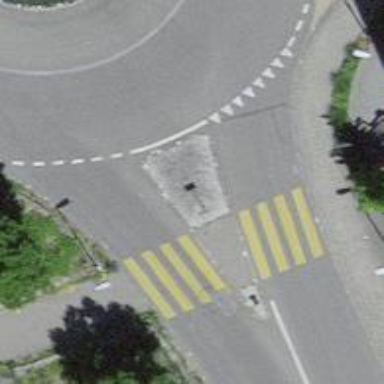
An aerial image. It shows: Uncontrolled road crossing with pedestrian island.